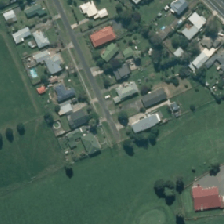
Land cover: urban_build_up